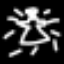
Label: angel